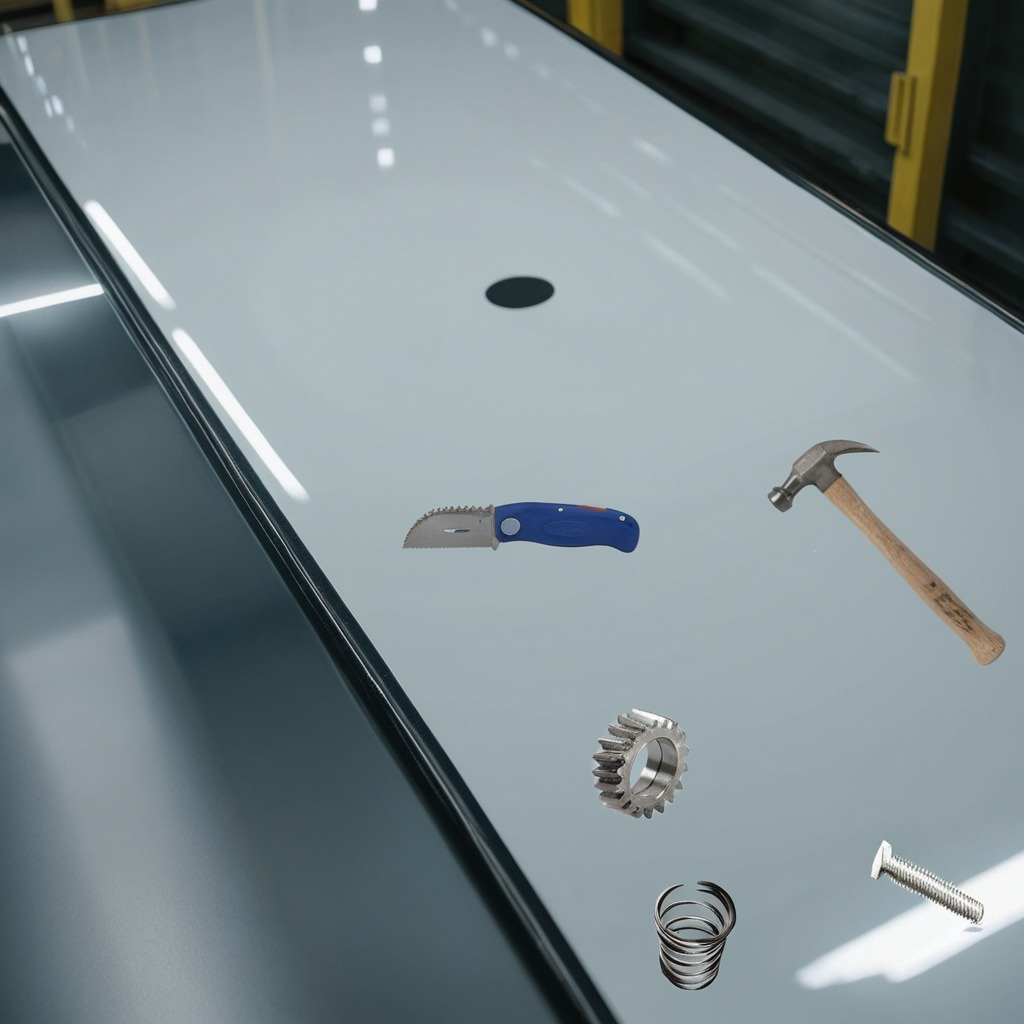
A hammer is lying on a table with a metal screw and a coiled metal spring.